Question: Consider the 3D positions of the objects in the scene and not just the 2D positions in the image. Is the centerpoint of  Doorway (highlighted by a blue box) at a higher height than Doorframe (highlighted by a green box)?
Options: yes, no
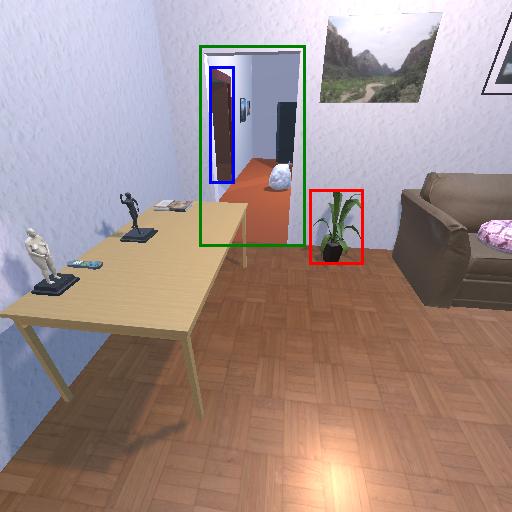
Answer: yes